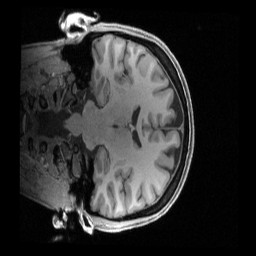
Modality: T1w
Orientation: coronal
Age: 38
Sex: female
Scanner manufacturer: siemens
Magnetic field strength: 3 T
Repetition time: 2.4 s
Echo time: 0.00222 s